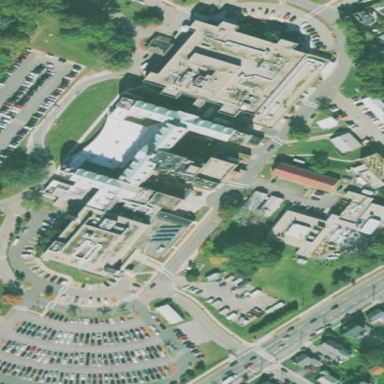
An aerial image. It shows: Healthcare facility identified as hospital.